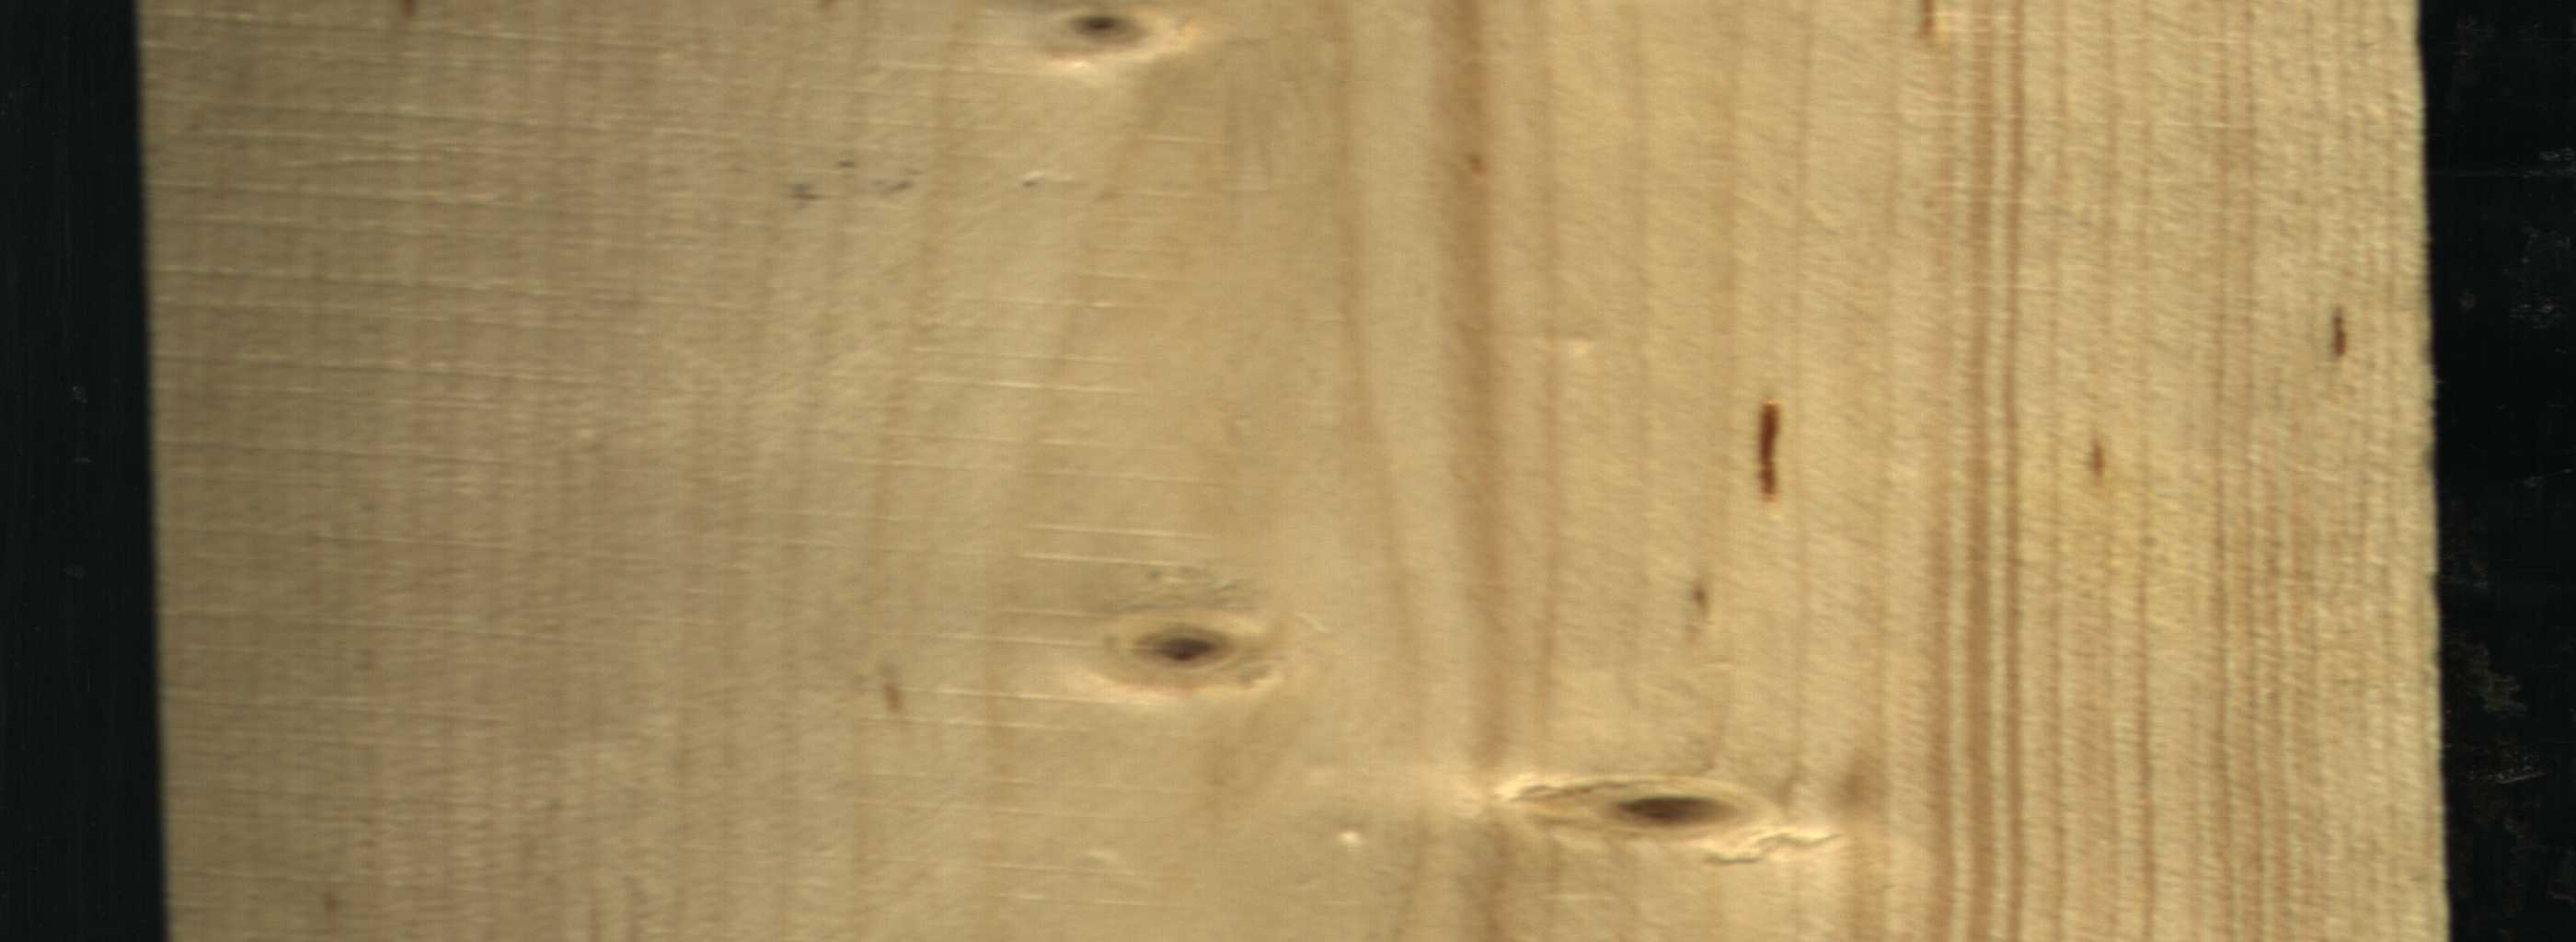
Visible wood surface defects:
resin
Live_Knot
Live_Knot
Live_Knot